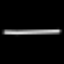
Label: line